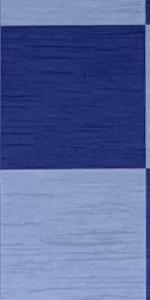
Label: Empty